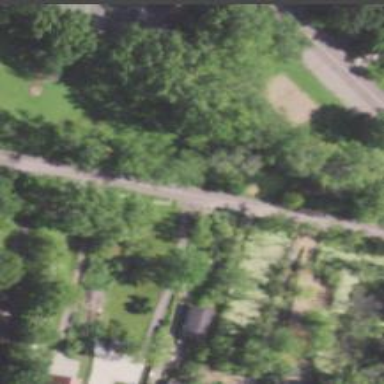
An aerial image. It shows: Driveway leading to service road.